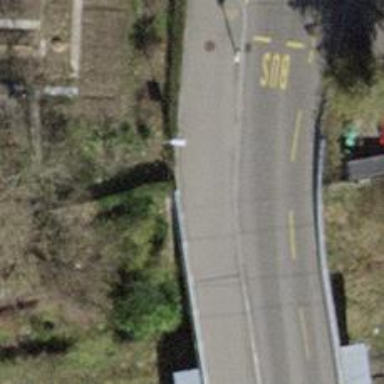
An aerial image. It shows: Sidewalk along asphalt footway.